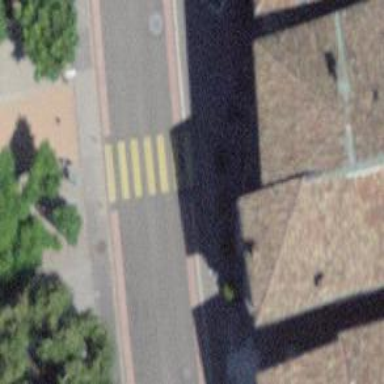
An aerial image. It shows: Marked zebra crossing on the road.